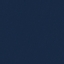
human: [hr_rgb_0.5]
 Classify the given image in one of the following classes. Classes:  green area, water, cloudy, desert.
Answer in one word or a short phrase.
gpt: water